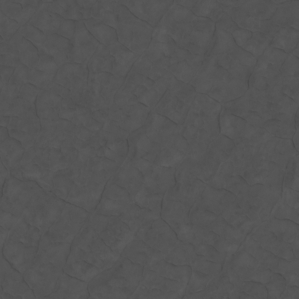
Label: non_frost